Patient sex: F
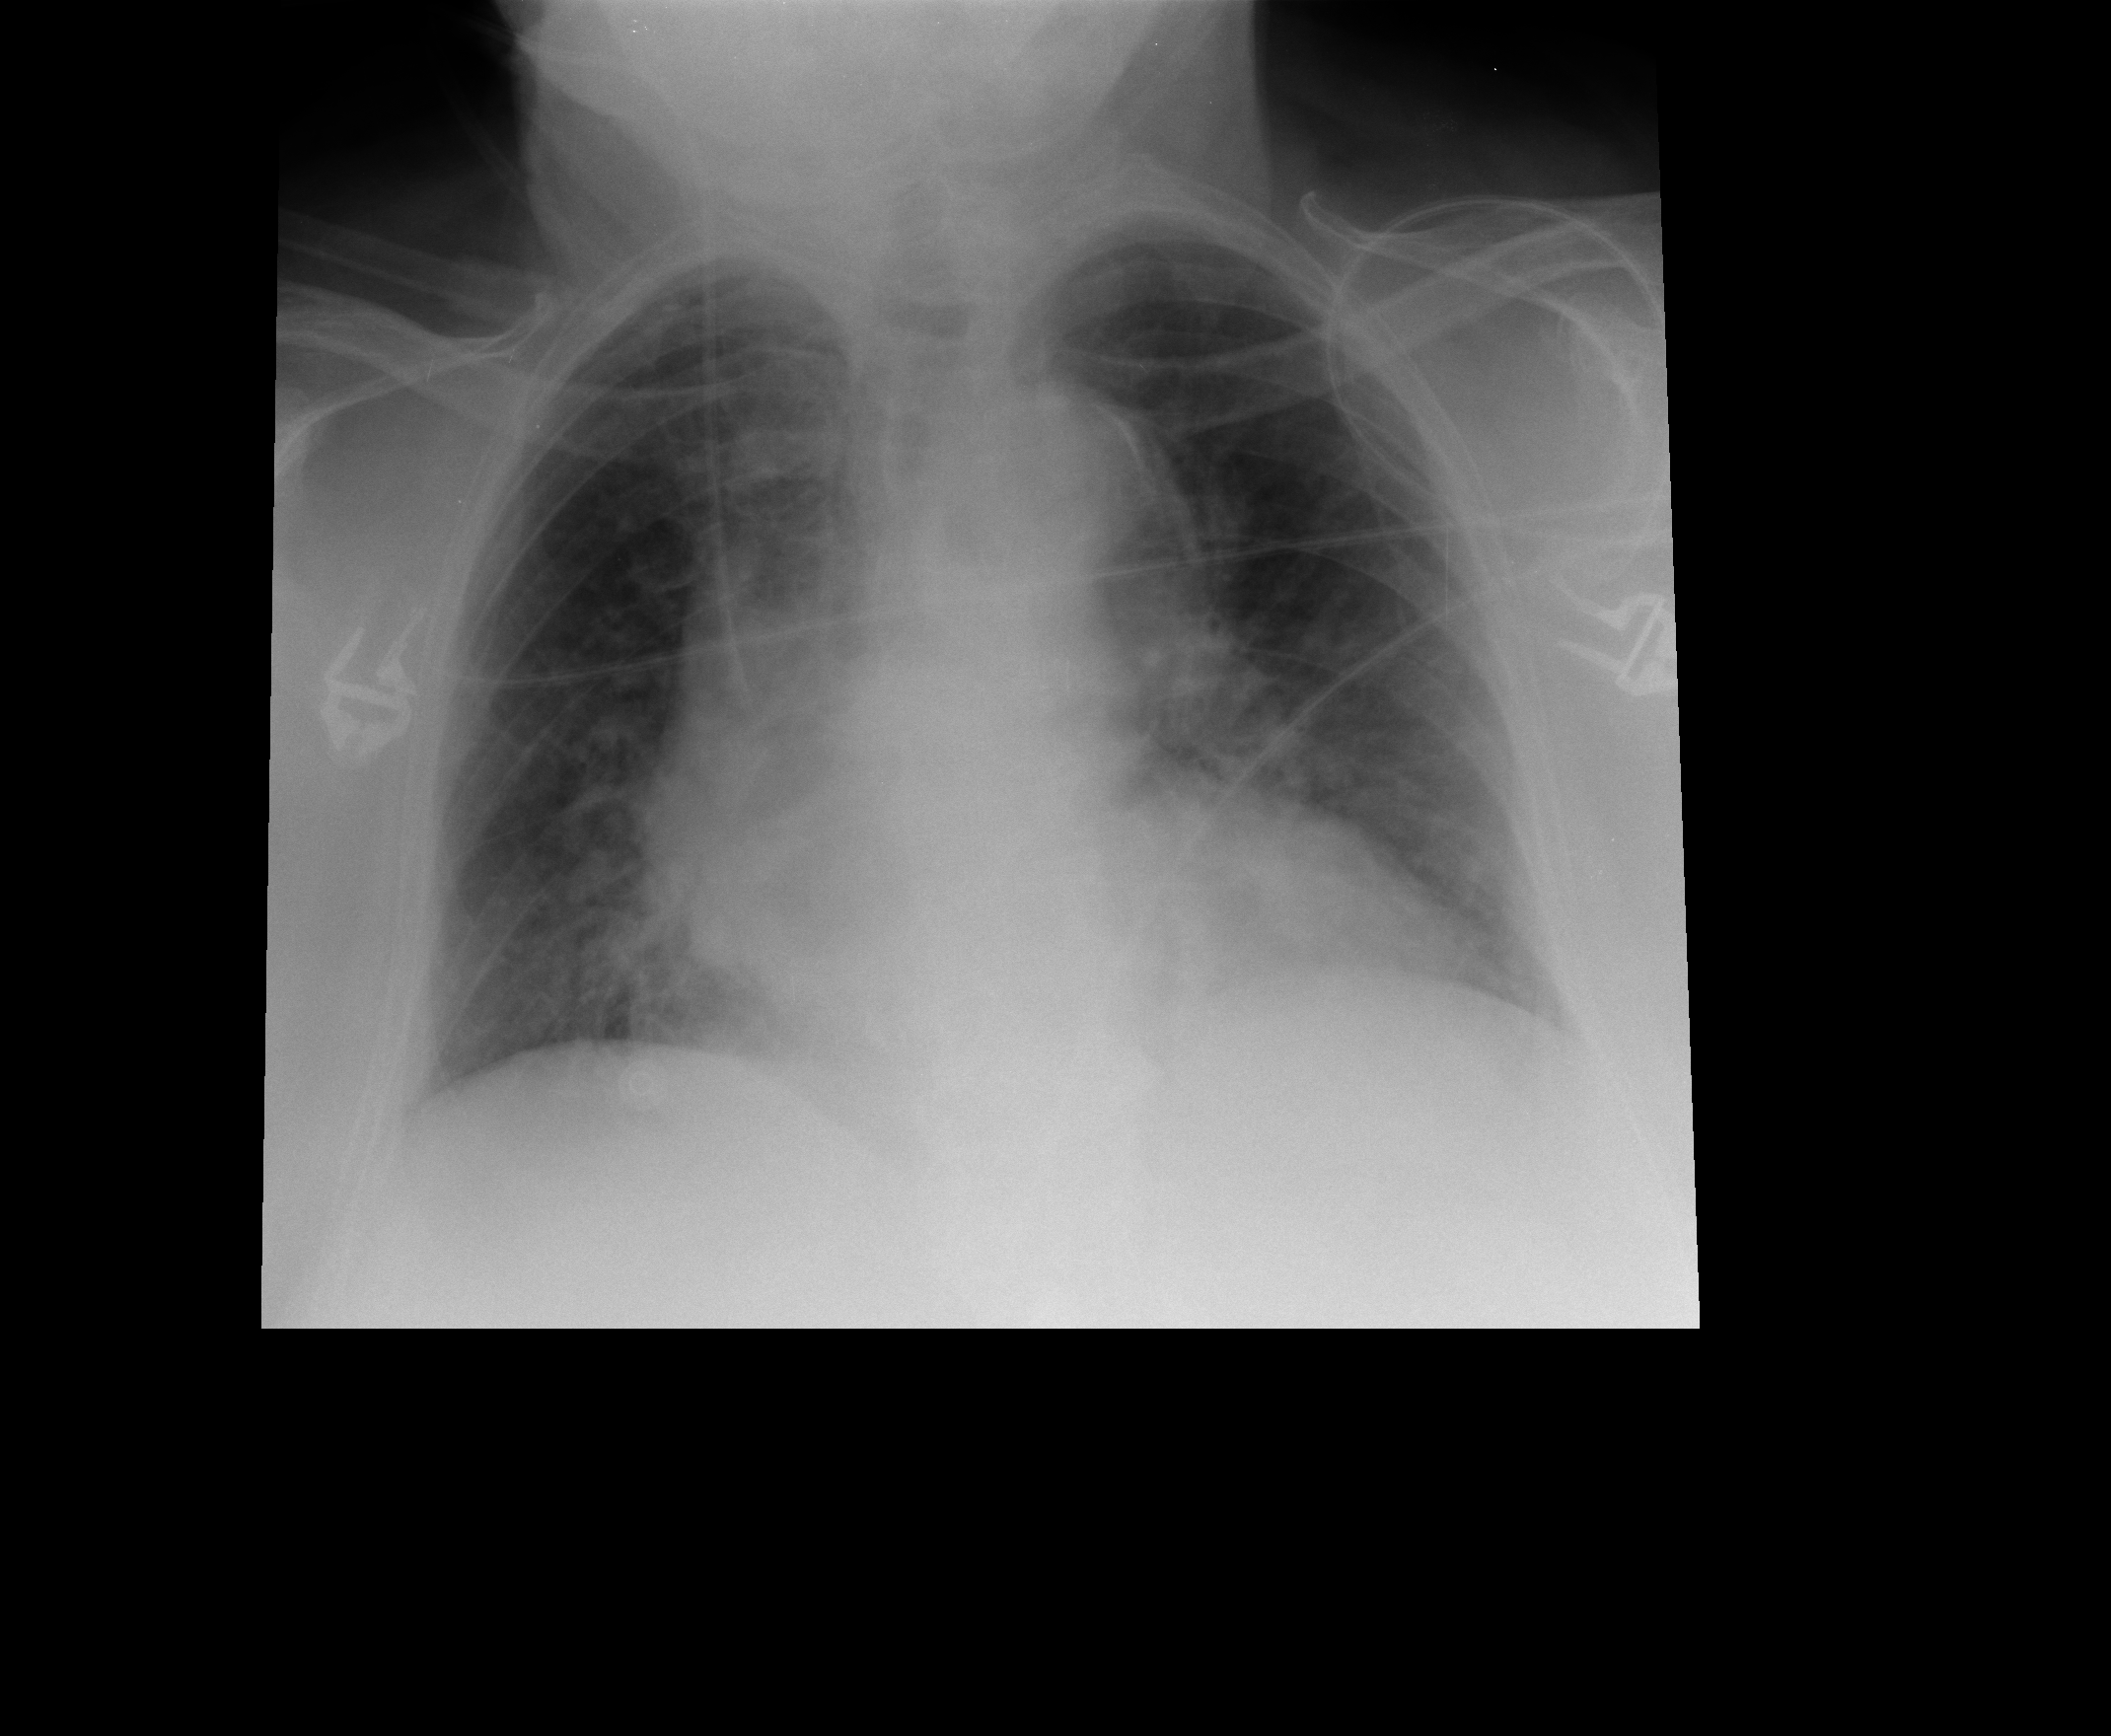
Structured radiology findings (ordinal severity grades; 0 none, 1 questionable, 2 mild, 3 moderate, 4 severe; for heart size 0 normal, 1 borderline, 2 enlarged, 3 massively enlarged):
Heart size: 2
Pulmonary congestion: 2
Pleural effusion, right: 0
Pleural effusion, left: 0
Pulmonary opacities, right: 0
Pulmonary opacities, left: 0
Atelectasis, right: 1
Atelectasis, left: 0